Interaction volume radius: 10 \u00c5
Interaction volume height: 10 \u00c5
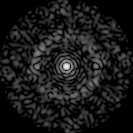
Disorder parameter: 0.8246